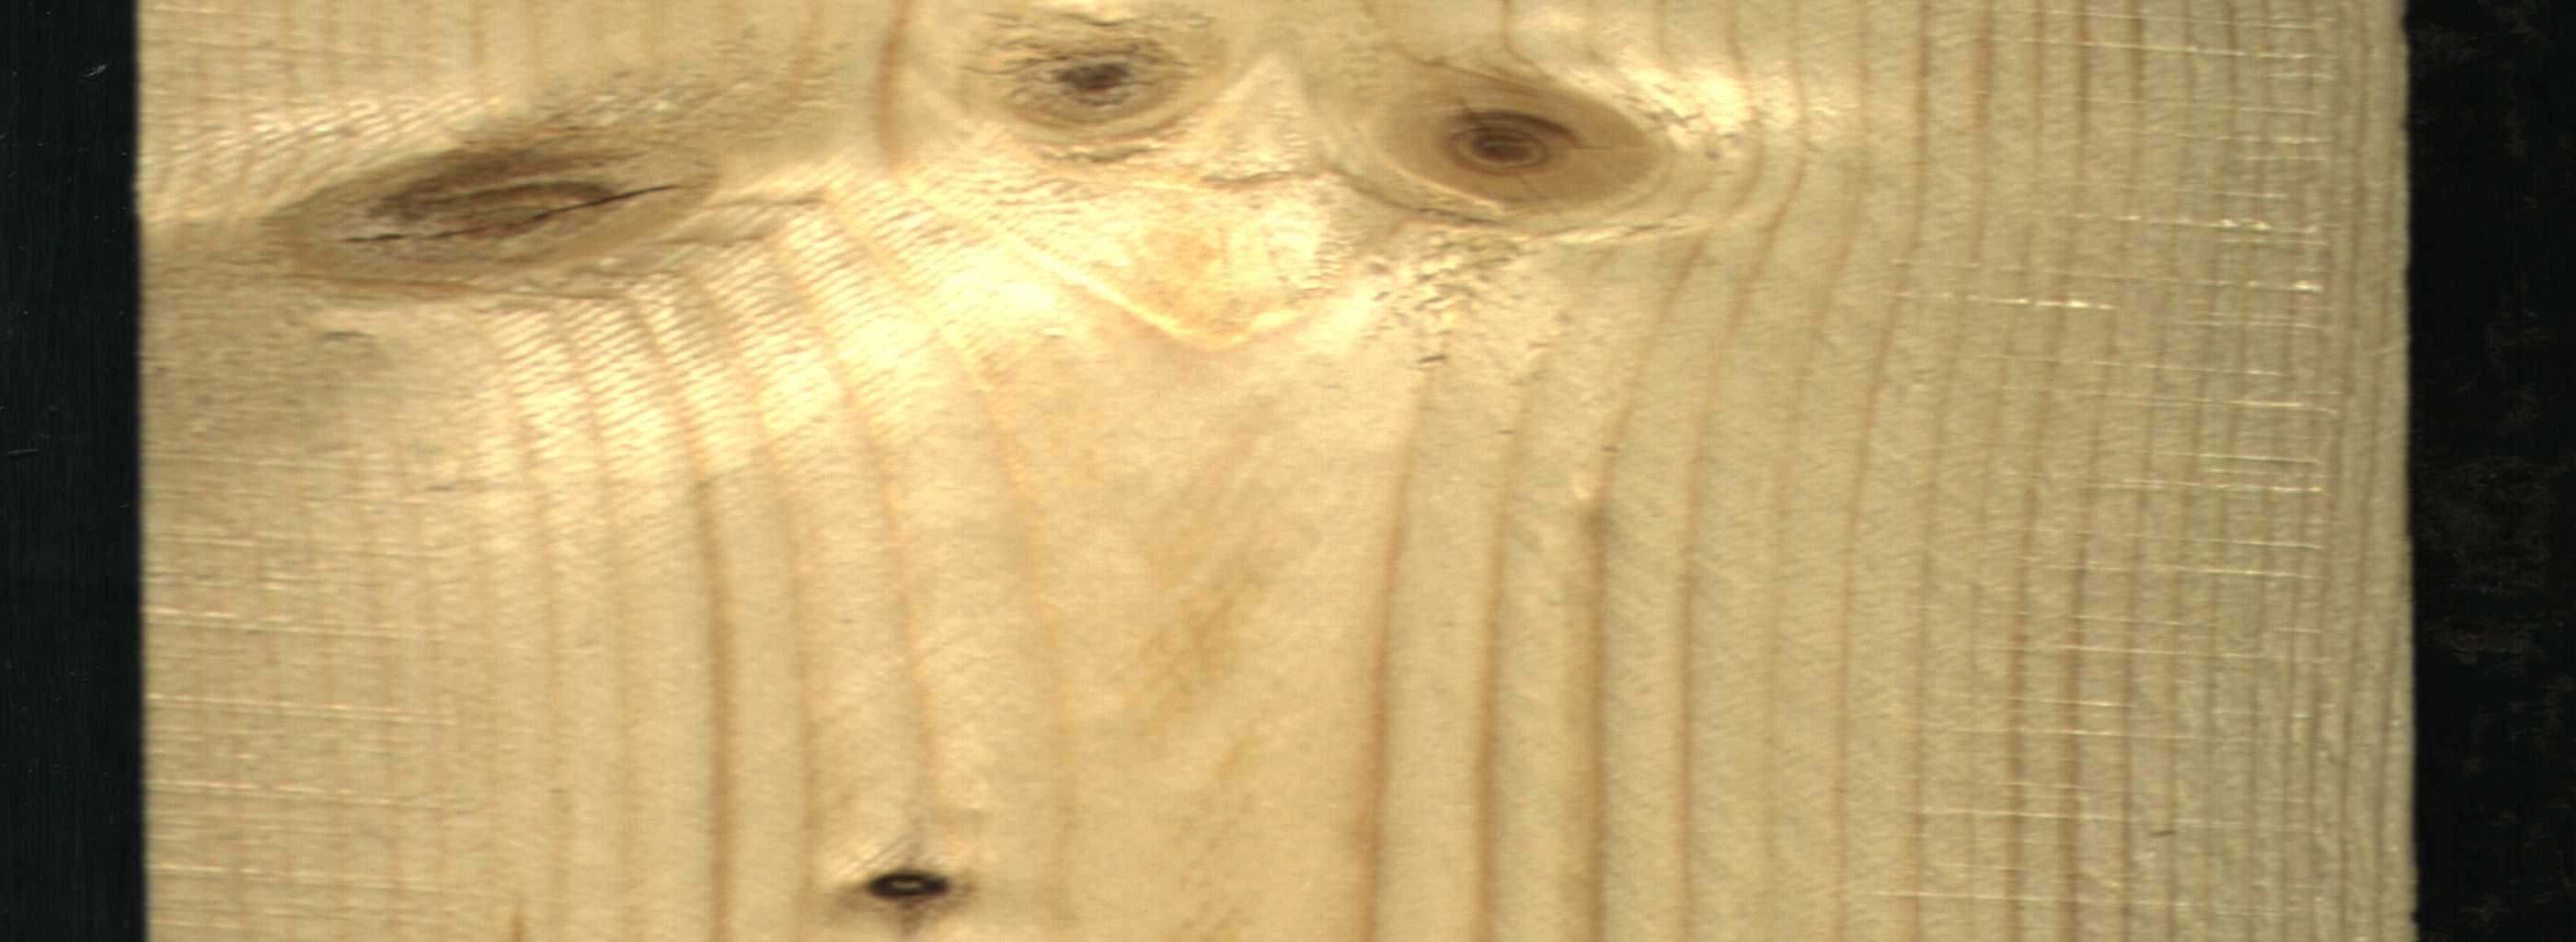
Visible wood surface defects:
knot_with_crack
knot_with_crack
Dead_Knot
Live_Knot
Live_Knot